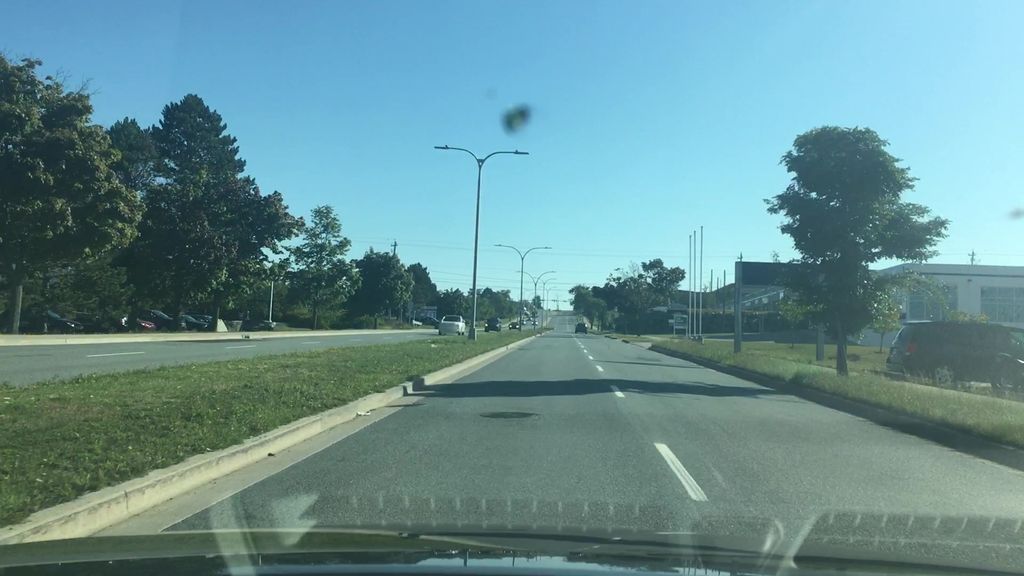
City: halifax